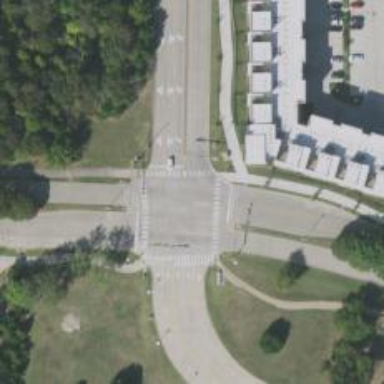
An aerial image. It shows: Tertiary road with separate sidewalks.